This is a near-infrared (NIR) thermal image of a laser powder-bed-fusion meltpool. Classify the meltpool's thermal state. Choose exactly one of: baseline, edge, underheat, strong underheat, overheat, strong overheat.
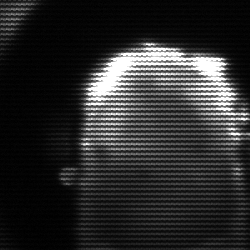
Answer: baseline